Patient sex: M
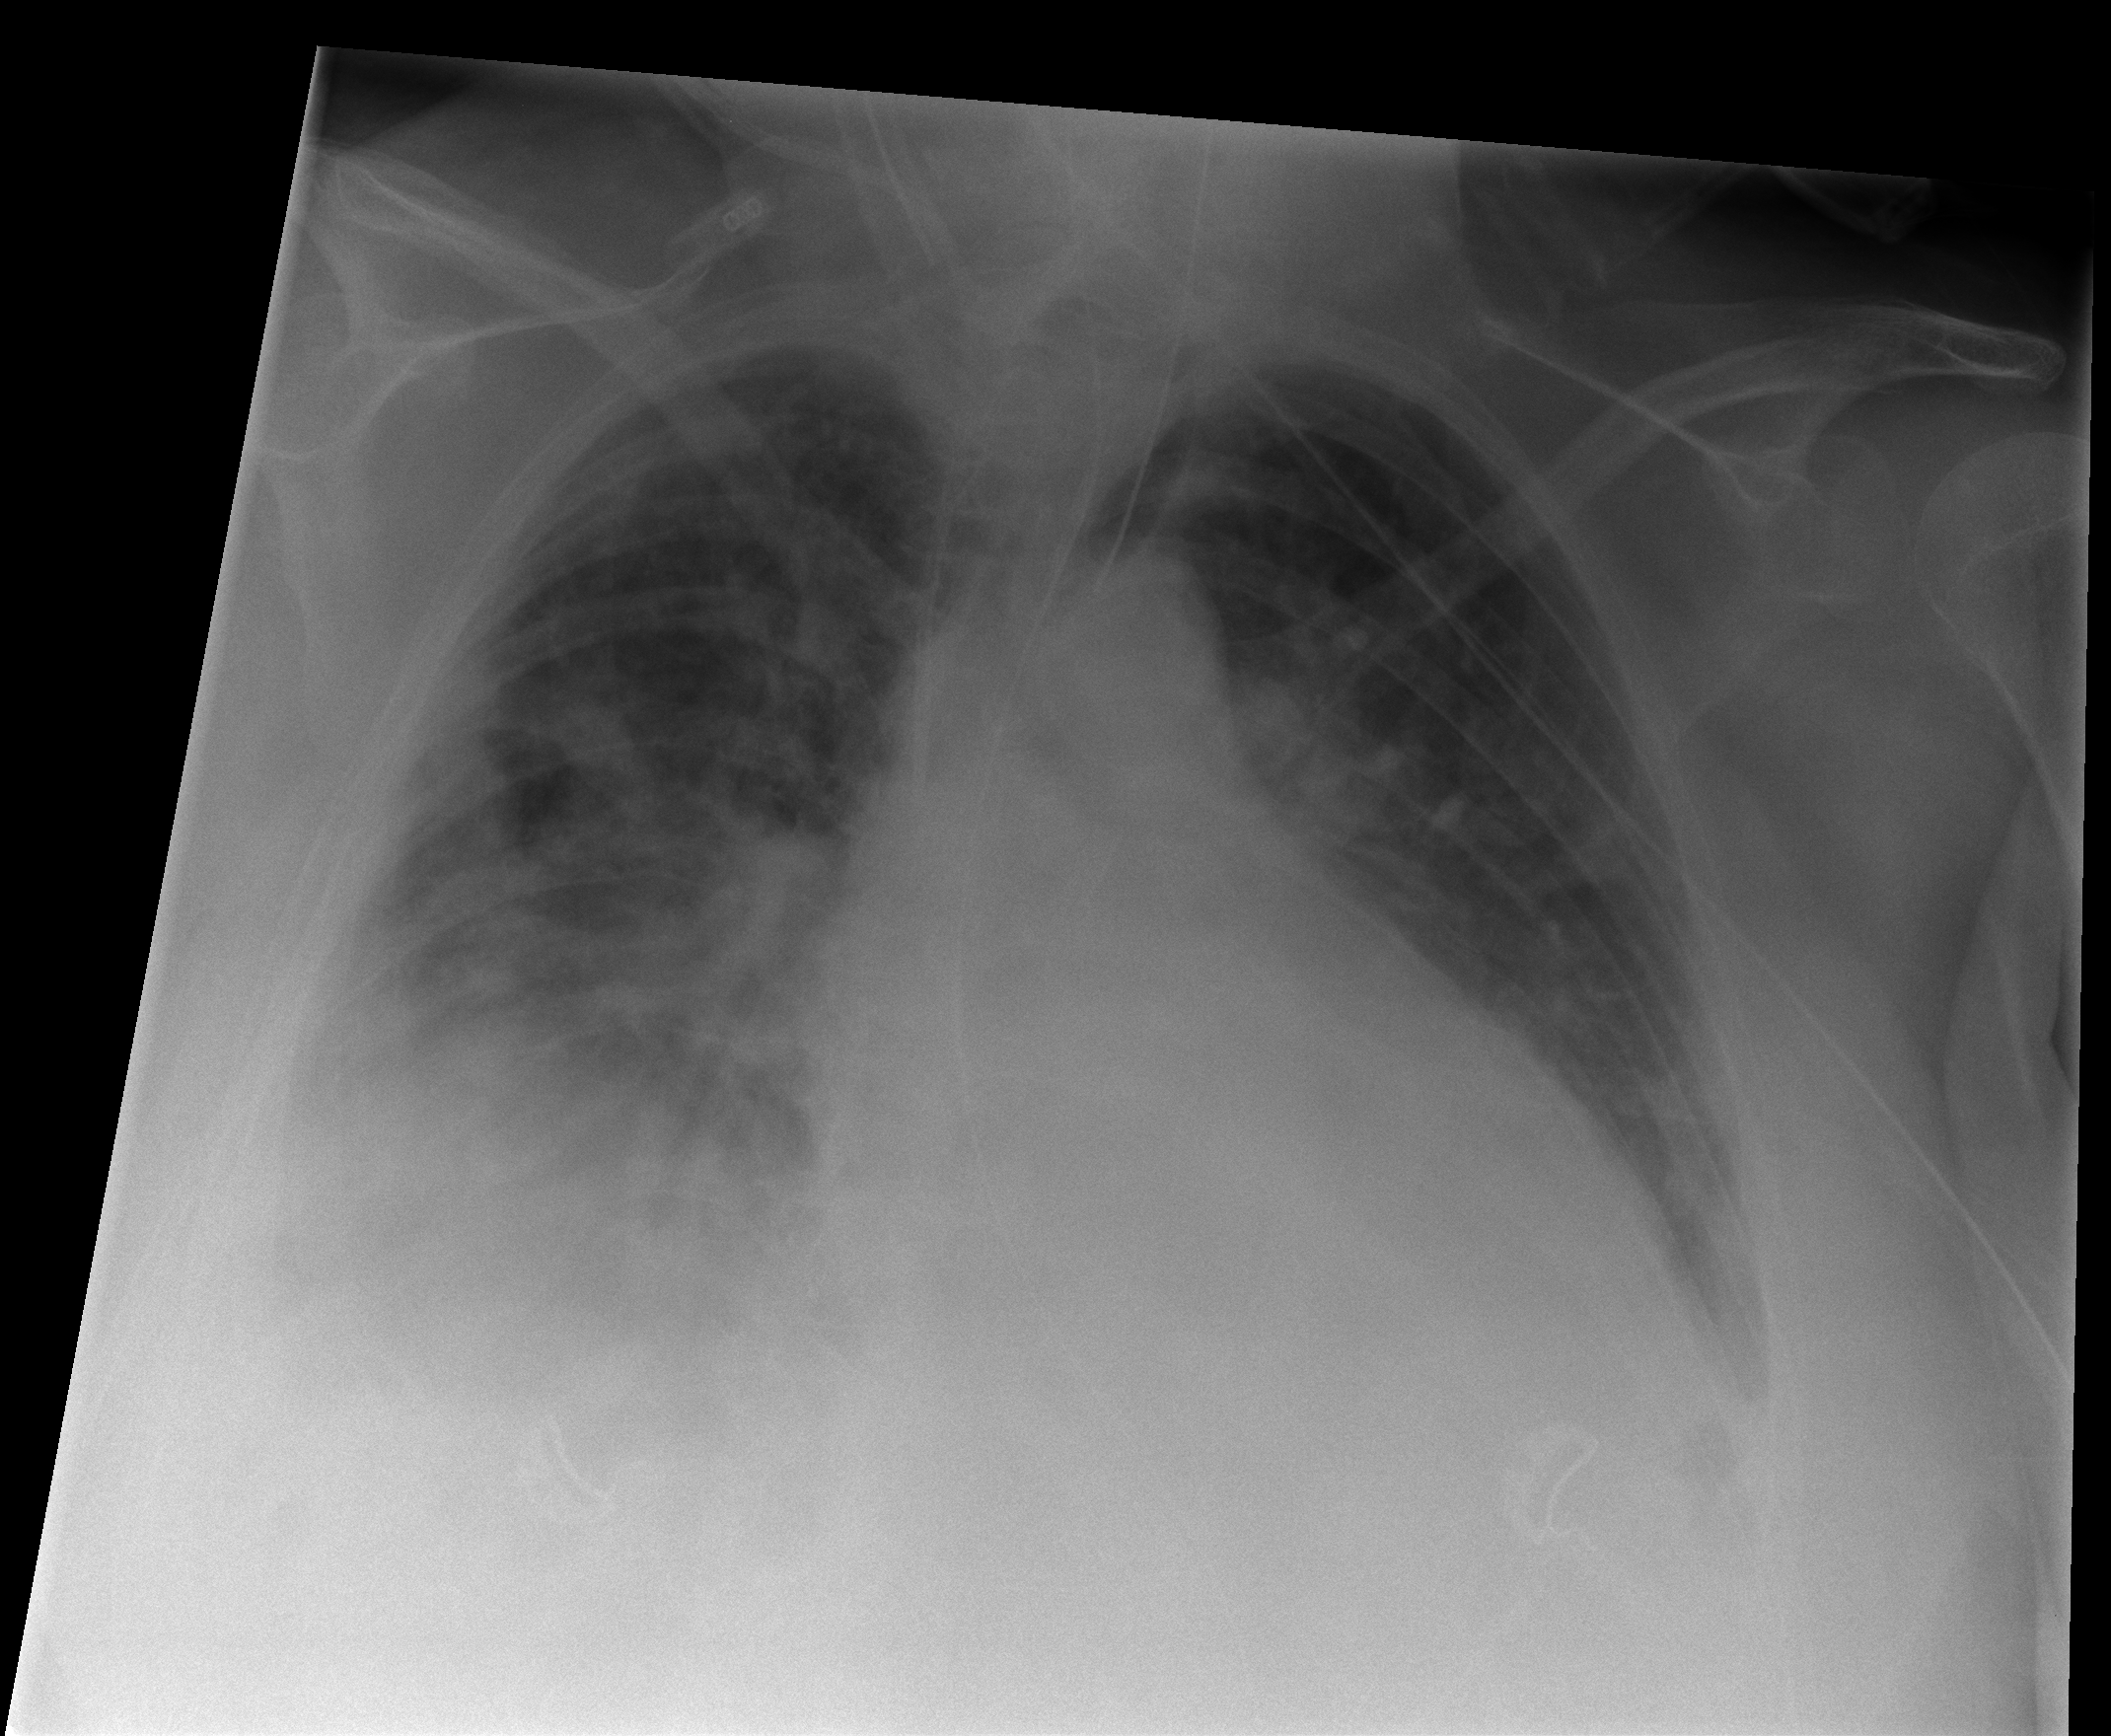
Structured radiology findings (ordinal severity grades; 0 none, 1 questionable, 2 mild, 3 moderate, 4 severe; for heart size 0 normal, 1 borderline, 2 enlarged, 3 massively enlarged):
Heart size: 3
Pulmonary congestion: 2
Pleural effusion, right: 2
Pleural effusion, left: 2
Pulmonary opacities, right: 2
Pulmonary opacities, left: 0
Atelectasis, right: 0
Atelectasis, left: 0